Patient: sex M, age 76
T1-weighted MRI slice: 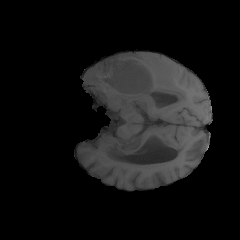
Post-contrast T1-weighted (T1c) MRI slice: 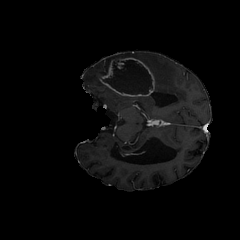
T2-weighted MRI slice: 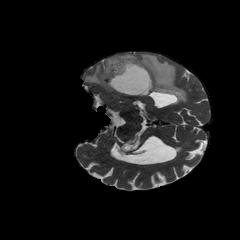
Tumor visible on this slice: yes
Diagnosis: Glioblastoma, IDH-wildtype
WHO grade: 4